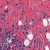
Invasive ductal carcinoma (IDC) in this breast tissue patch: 0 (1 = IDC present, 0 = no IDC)